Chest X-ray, AP view. Patient: 81 years old, sex F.
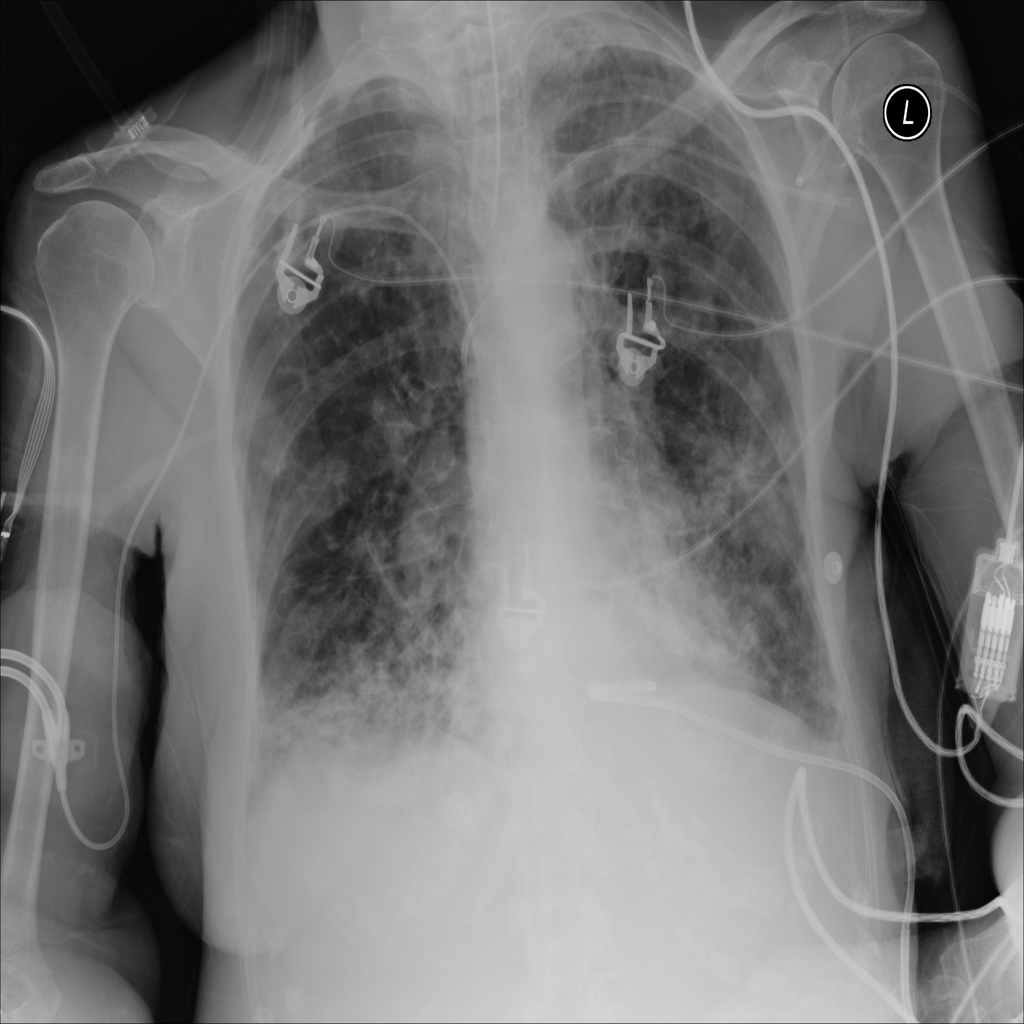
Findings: Infiltration